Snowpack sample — Loveland Pass, Silver Plume, Colorado, USA (2/11/26, 12:00 PM MST)
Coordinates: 39.663, -105.886
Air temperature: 35 °F
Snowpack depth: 82 cm
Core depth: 20 cm
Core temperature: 17.6 °F
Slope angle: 13°, slope face: 12°
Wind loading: high
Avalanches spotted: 1
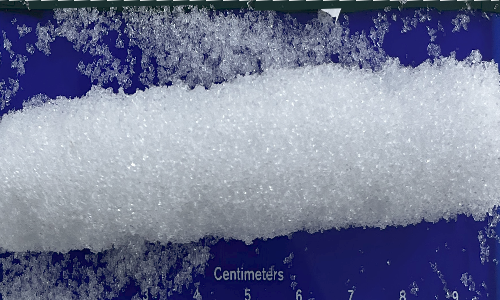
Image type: core
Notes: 1 small avalanche spotted on the north side of the bowl, lots of wind loading